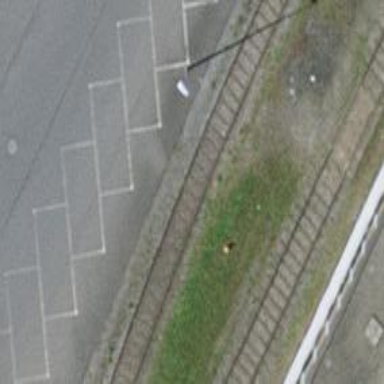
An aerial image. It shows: Single-track spur railway line.